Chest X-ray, AP view. Patient: 46 years old, sex M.
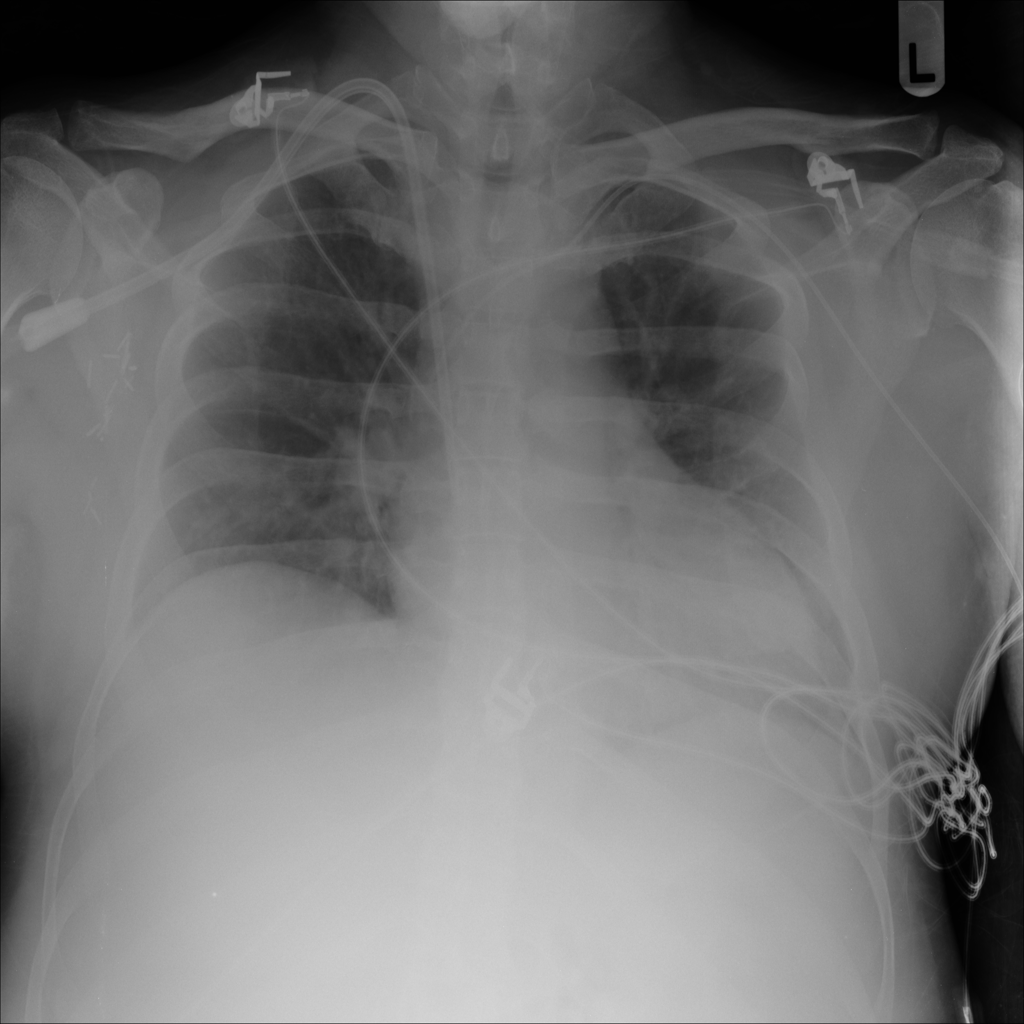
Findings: Infiltration